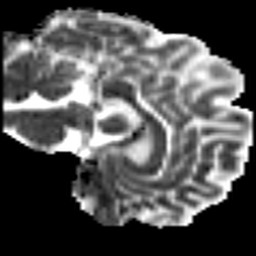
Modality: MD
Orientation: sagittal
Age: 49
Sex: female
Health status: ill
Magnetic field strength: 3 T
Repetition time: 9 s
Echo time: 0.093 s